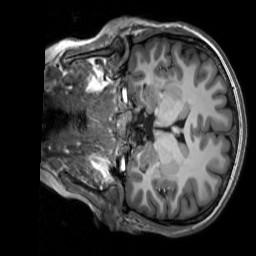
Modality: T1w
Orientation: coronal
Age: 24
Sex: female
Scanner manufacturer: siemens
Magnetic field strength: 3 T
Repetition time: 2.53 s
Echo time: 0.00277 s